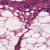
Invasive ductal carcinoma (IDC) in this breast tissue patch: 1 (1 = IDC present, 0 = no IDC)